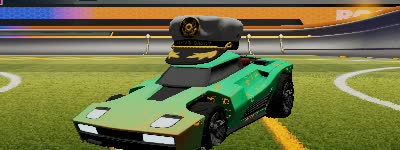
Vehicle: breakout